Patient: sex F, age 61
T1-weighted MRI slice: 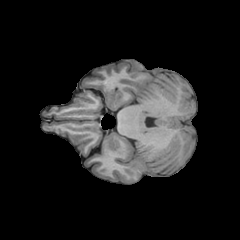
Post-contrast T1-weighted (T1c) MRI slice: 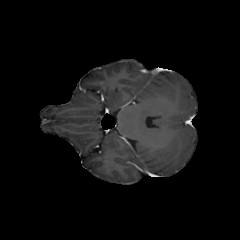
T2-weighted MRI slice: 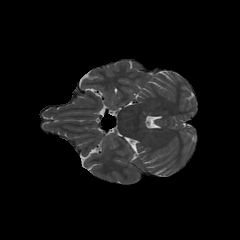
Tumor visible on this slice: no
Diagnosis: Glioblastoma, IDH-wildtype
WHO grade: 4